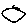
Label: circle